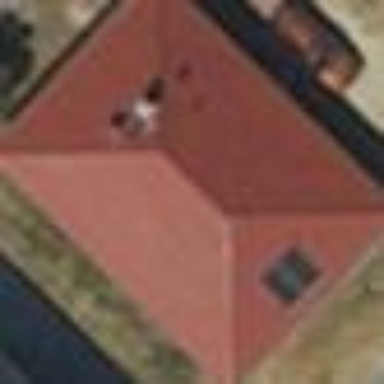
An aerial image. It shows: Detached building with red hipped roof oriented along its structure.